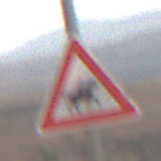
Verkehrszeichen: ReiterLinks
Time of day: MorningAfternoon
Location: Outdoor (Nature)
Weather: Overcast
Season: NotSpecified
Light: Natural